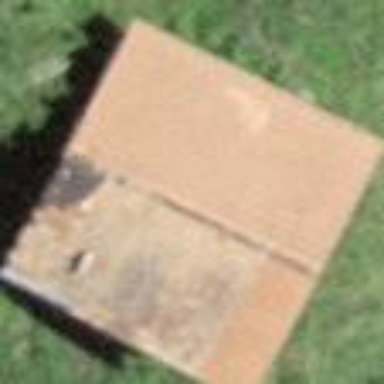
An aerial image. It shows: Barn.